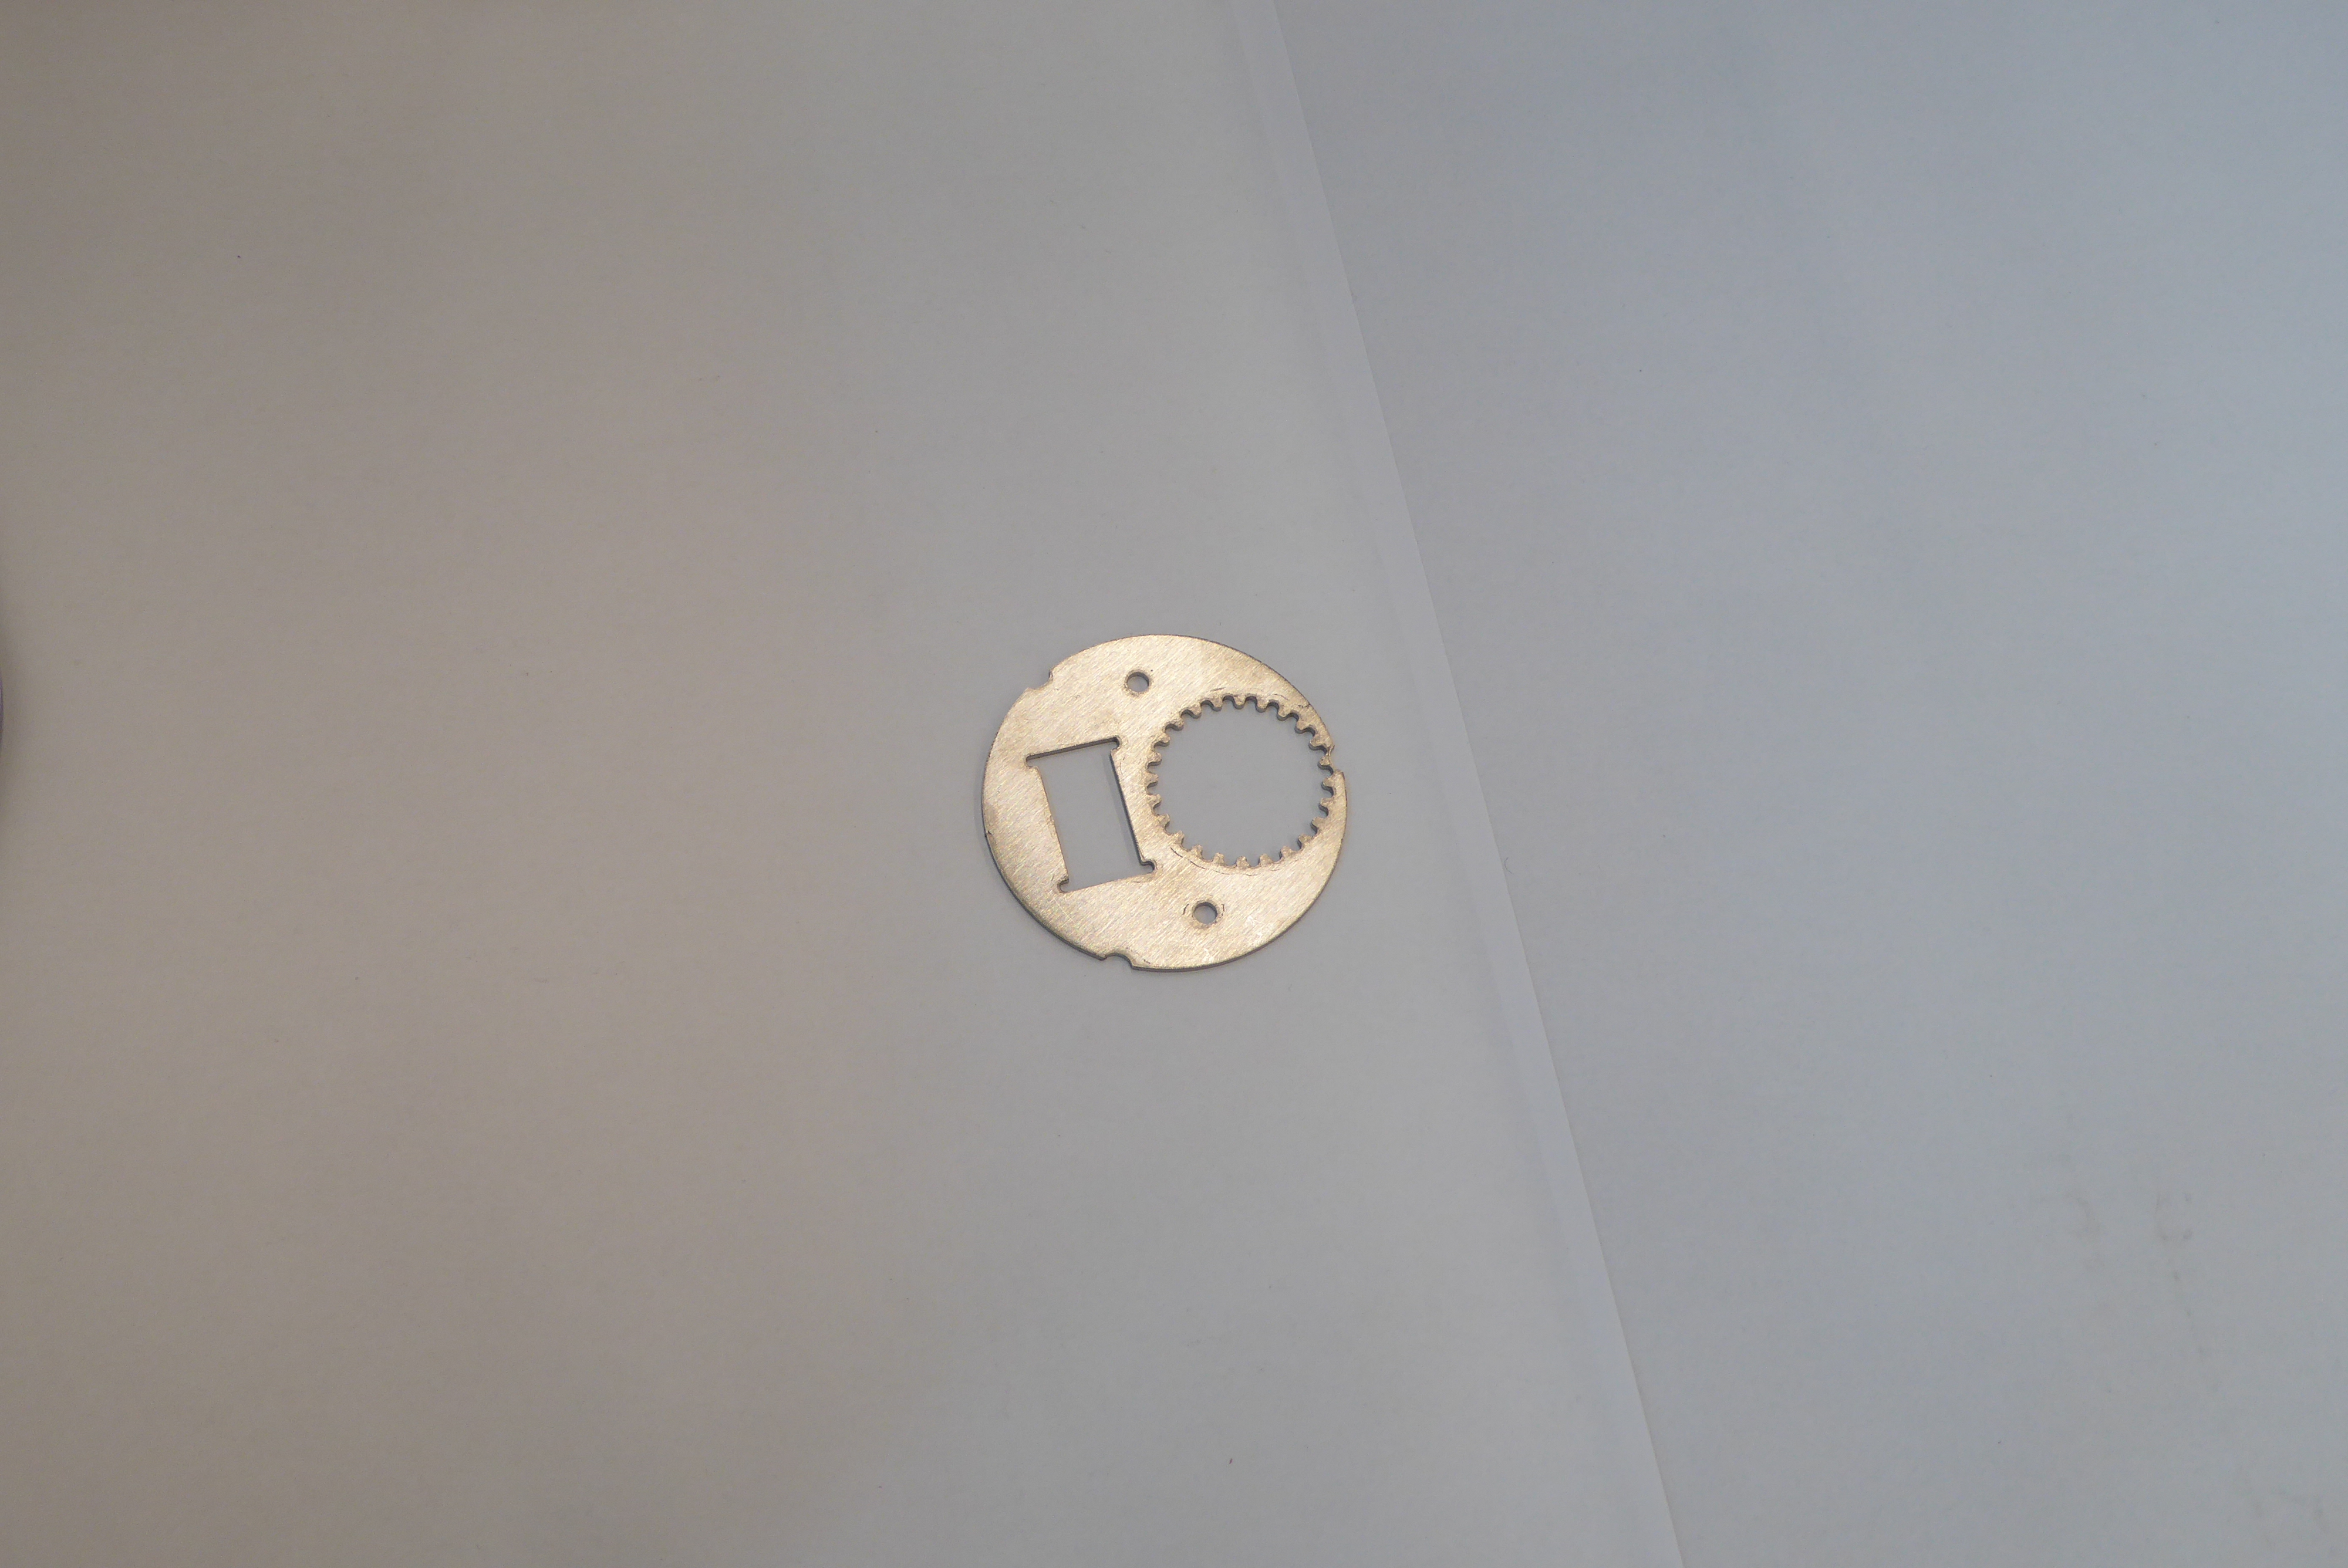
Label: Bottle Opener - Inlay